Field crop: tomato
Growth stage: 1
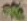
Species: solanum